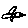
Label: bird